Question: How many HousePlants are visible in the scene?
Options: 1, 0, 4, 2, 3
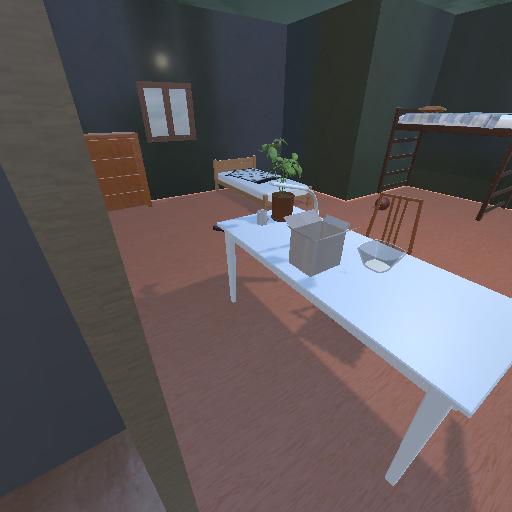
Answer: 1